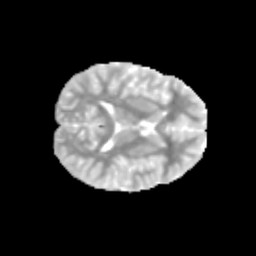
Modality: MD
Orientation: axial
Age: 12
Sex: male
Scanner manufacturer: siemens
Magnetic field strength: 3 T
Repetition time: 3.8 s
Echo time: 0.07 s